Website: apple
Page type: delivery-shipping
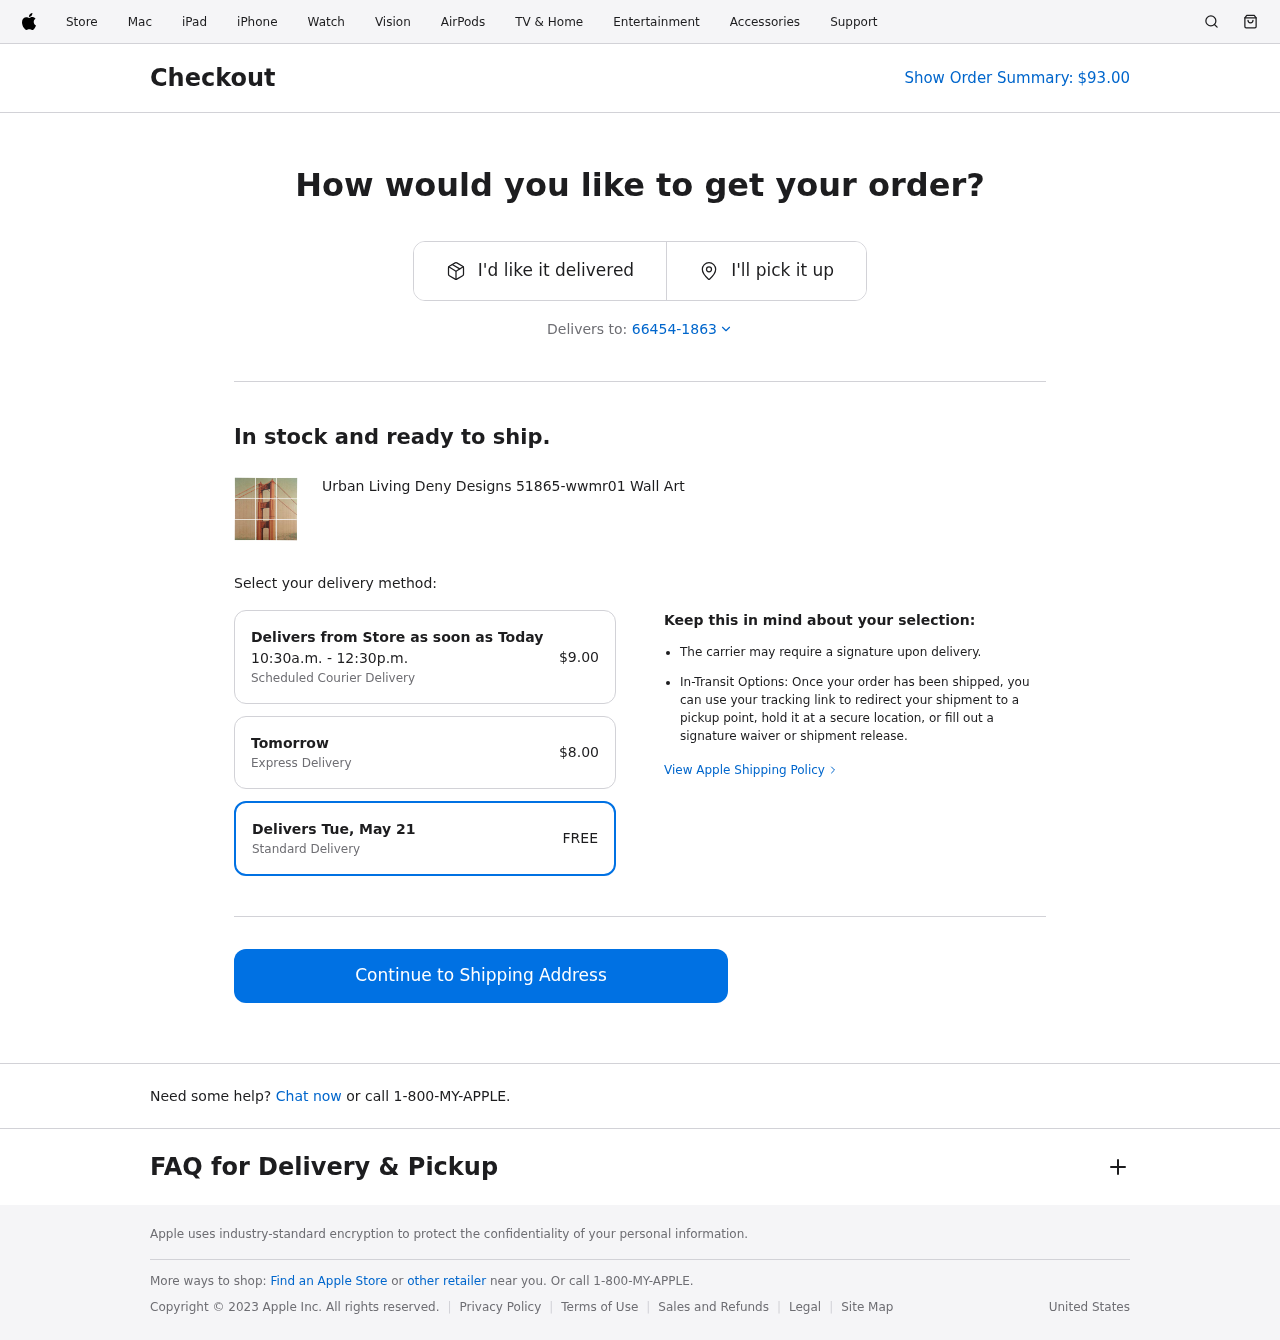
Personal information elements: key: PII_POSTCODE_FULL
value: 66454-1863
Product elements: key: PRODUCT1_NAME
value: Urban Living Deny Designs 51865-wwmr01 Wall Art
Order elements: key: ORDER_TOTAL
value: $93.00
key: ORDER_DELIVERY_DATE_SAMEDAY
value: Today
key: ORDER_SHIPPING_COST_SAMEDAY
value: $9.00
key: ORDER_DELIVERY_DATE_EXPRESS
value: Tomorrow
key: ORDER_SHIPPING_COST_EXPRESS
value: $8.00
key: ORDER_DELIVERY_DATE
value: Delivers Tue, May 21
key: ORDER_SHIPPING_COST
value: FREE